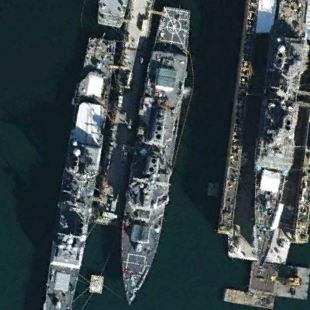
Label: destroyer